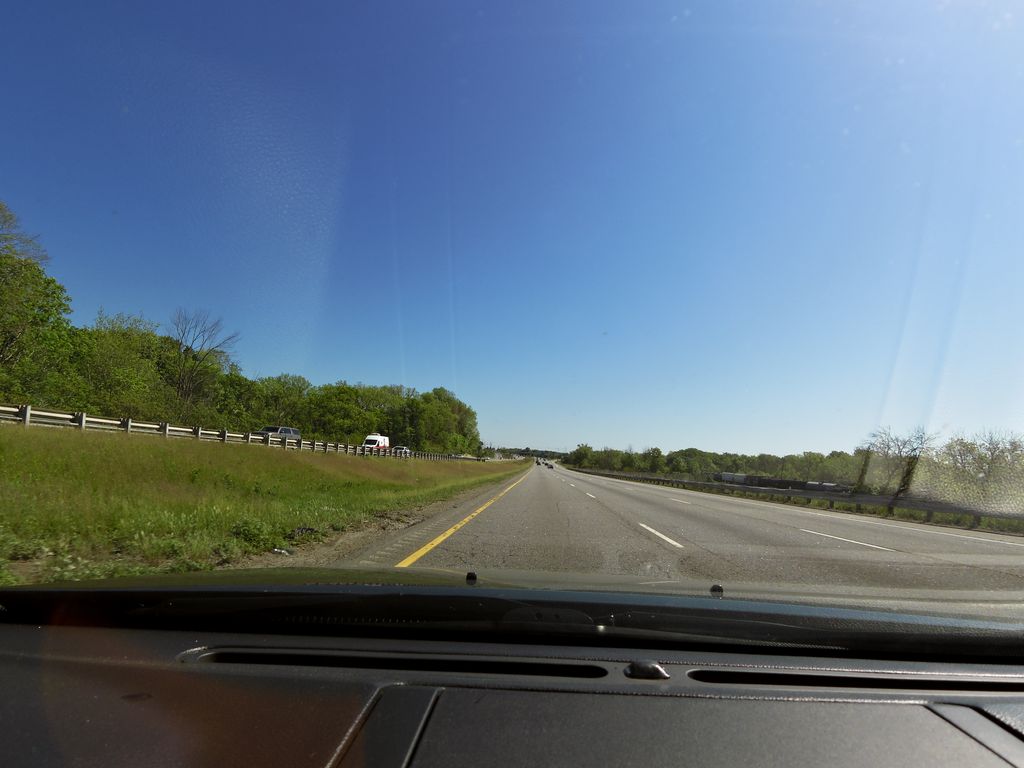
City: hamilton